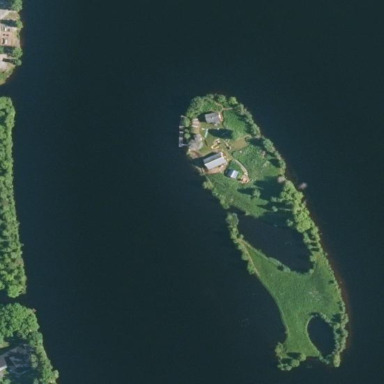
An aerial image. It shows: Islet.